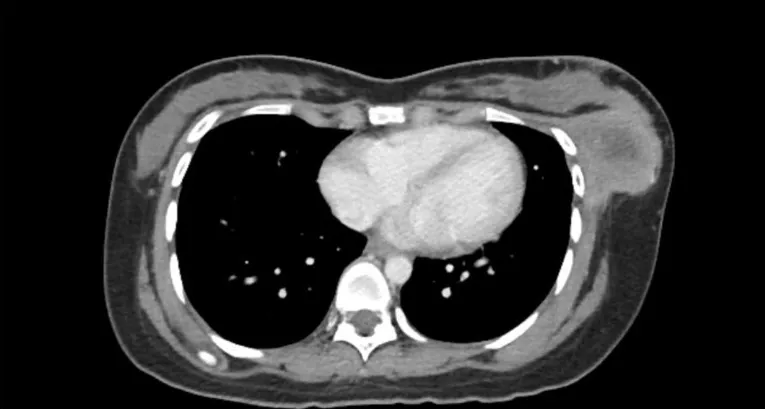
Computed tomography of the thorax showing a large tumour of the left breast.
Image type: radiology (ct)